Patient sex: M
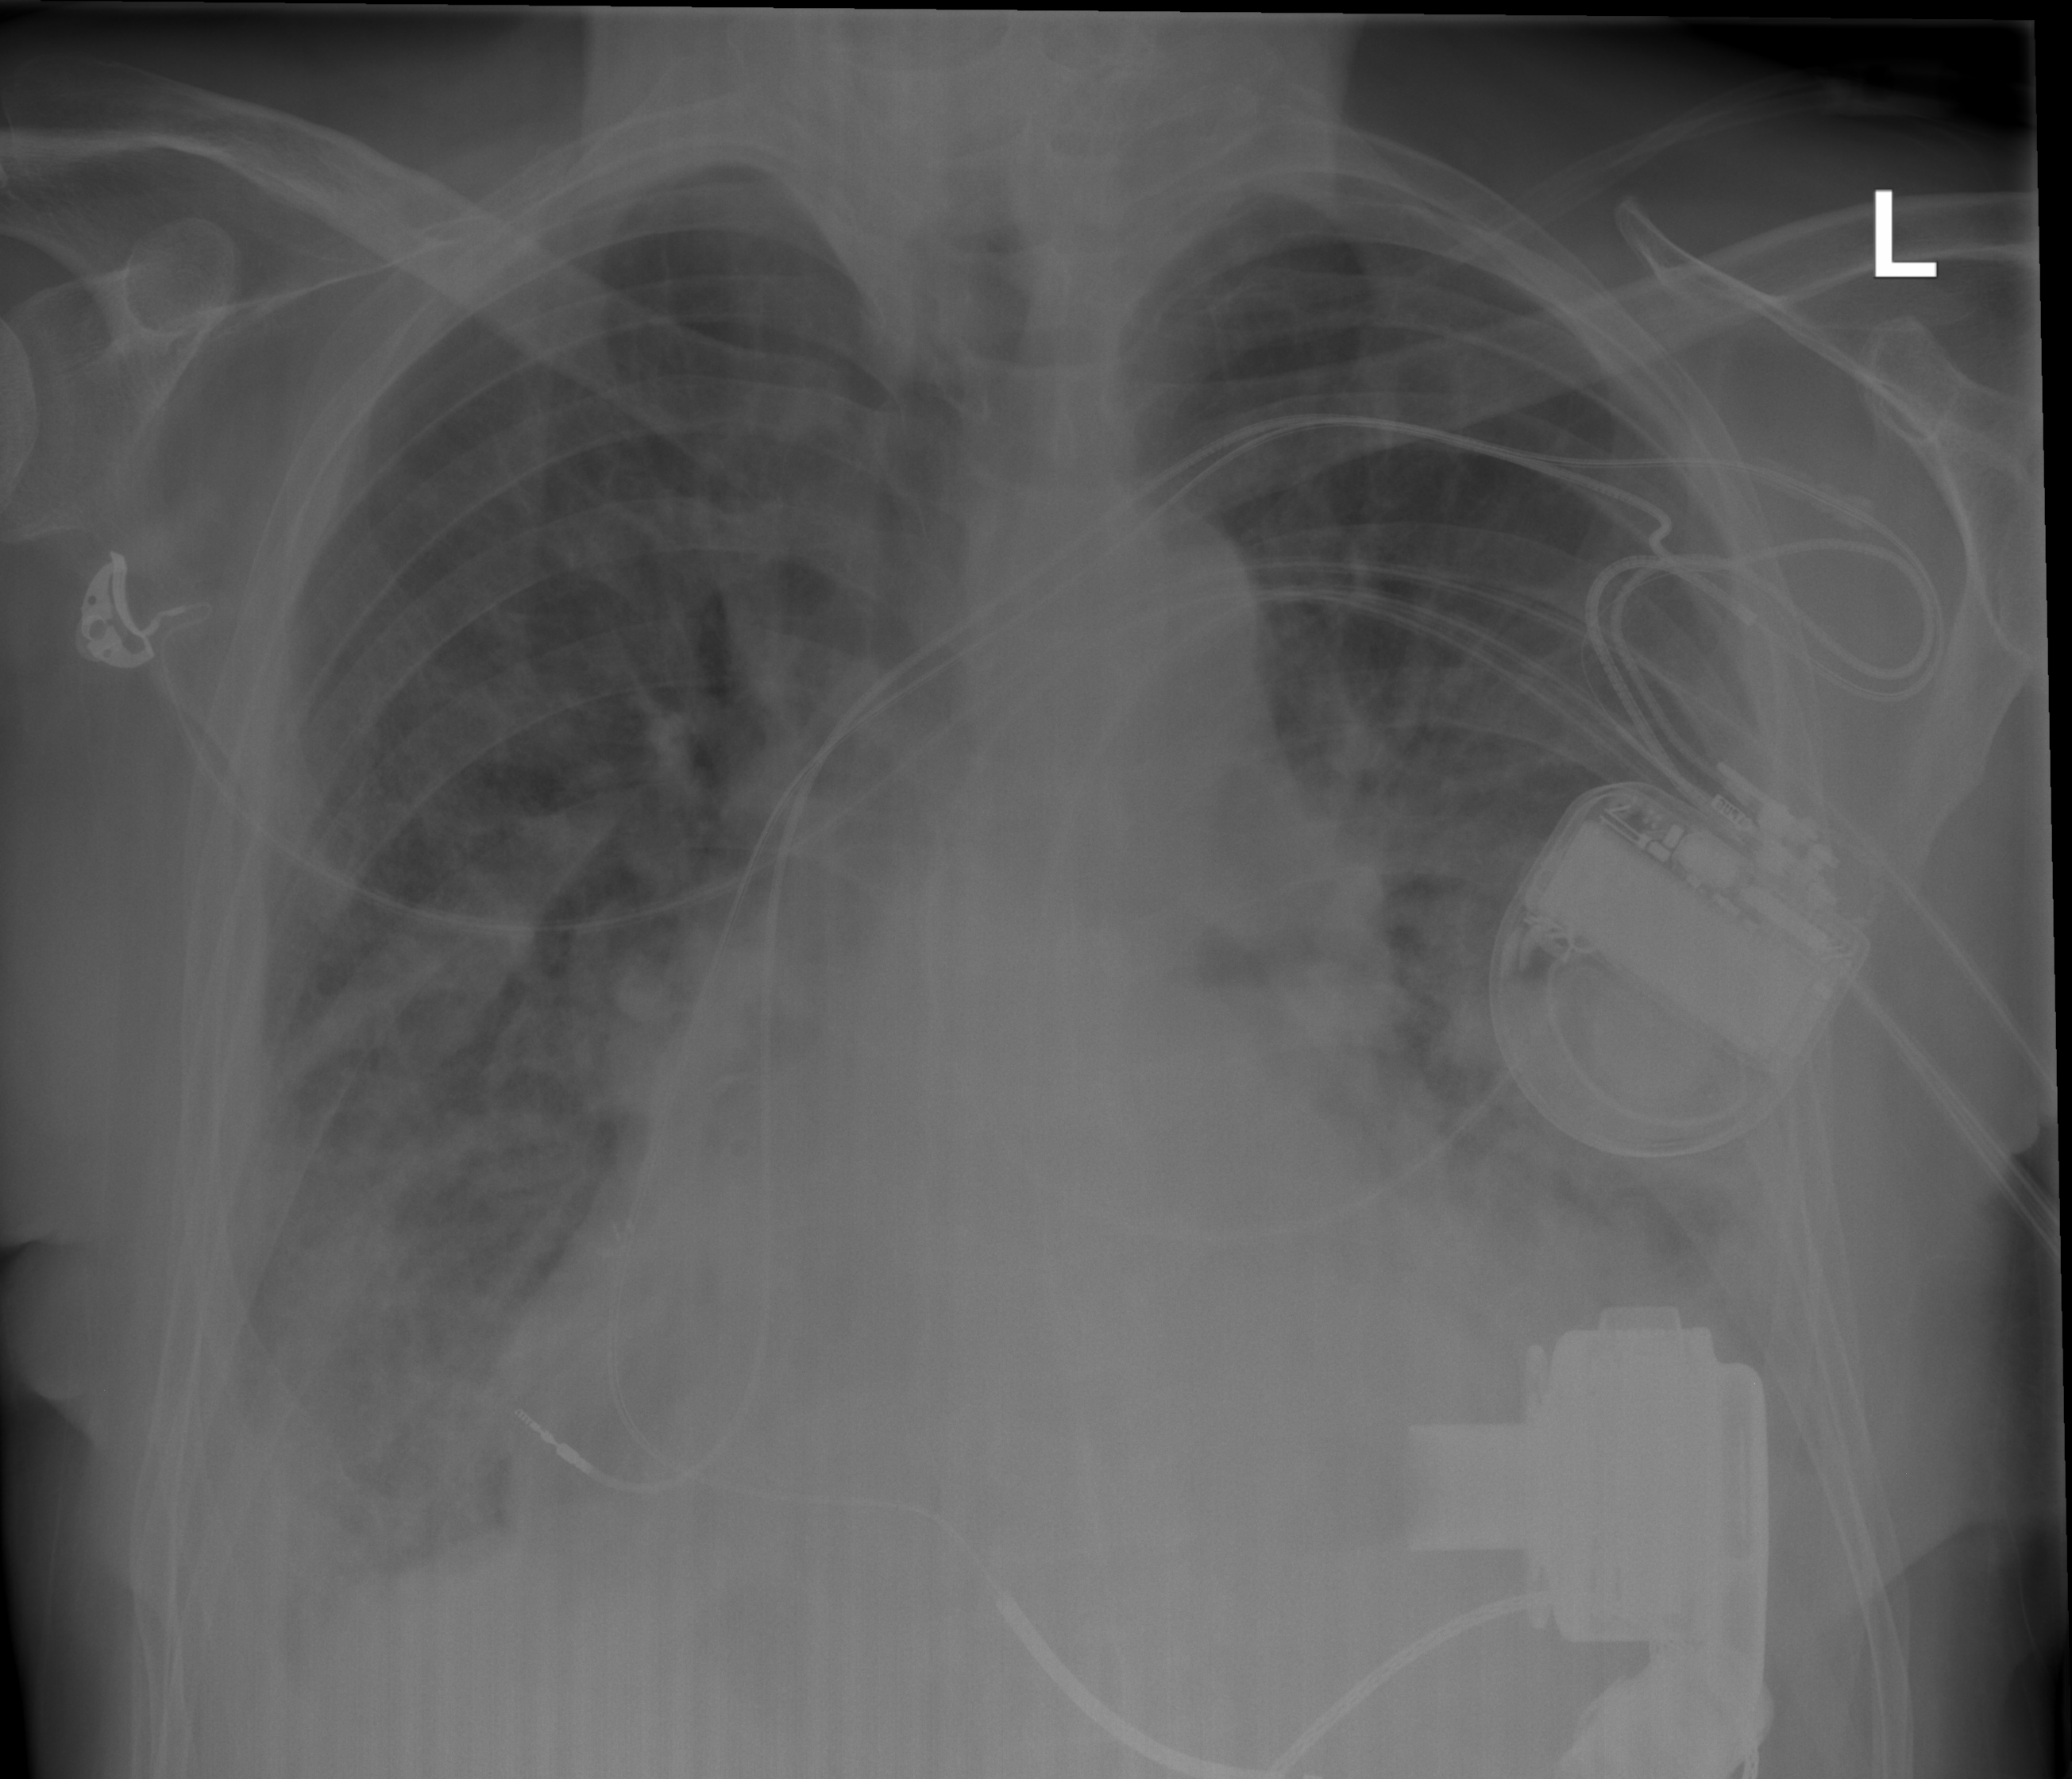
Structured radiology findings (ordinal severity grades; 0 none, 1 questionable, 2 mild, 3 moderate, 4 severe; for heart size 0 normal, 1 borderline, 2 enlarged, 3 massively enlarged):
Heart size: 2
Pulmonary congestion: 3
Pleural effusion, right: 2
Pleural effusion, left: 2
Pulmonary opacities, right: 2
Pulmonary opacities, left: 2
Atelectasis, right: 3
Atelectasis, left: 3